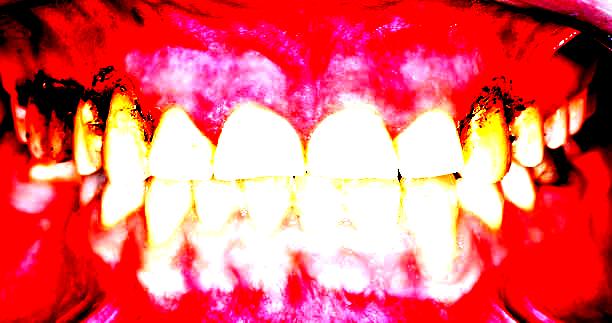
Condition: Gingivitis